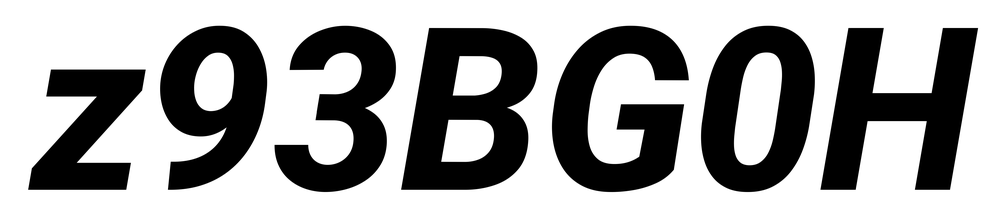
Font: Roboto-Italic_ExtraBold_Italic